Question: I am in Laravel 5.8 - I kept getting this CORS issue

I've tried
'''
php artisan make:middleware Cors
'''
Add these code
'''
<?php
namespace App\Http\Middleware;
use Closure;
class Cors
{
public function handle($request, Closure $next)
{
return $next($request)
->header('Access-Control-Allow-Origin', '*')
->header('Access-Control-Allow-Methods', 'GET, POST, PUT, DELETE, OPTIONS')
->header('Access-Control-Allow-Headers', 'X-Requested-With, Content-Type, X-Token-Auth, Authorization');
}
}
'''
restart my local Apache 2 'sudo apachectl -k restart'
Open up 'app/Http/Kernel.php' - added this 1 line
'''
protected $routeMiddleware = [
'auth' => \Illuminate\Auth\Middleware\Authenticate::class,
'auth.basic' => \Illuminate\Auth\Middleware\AuthenticateWithBasicAuth::class,
'bindings' => \Illuminate\Routing\Middleware\SubstituteBindings::class,
'can' => \Illuminate\Auth\Middleware\Authorize::class,
'guest' => \App\Http\Middleware\RedirectIfAuthenticated::class,
'throttle' => \Illuminate\Routing\Middleware\ThrottleRequests::class,
'admin' => \App\Http\Middleware\AdminMiddleware::class,
'dev' => \App\Http\Middleware\DevMiddleware::class,
'cors' => \App\Http\Middleware\Cors::class, <-----
];
'''
refresh the site, go to console, still see the same CORS issue
How would one go about and debug this further?
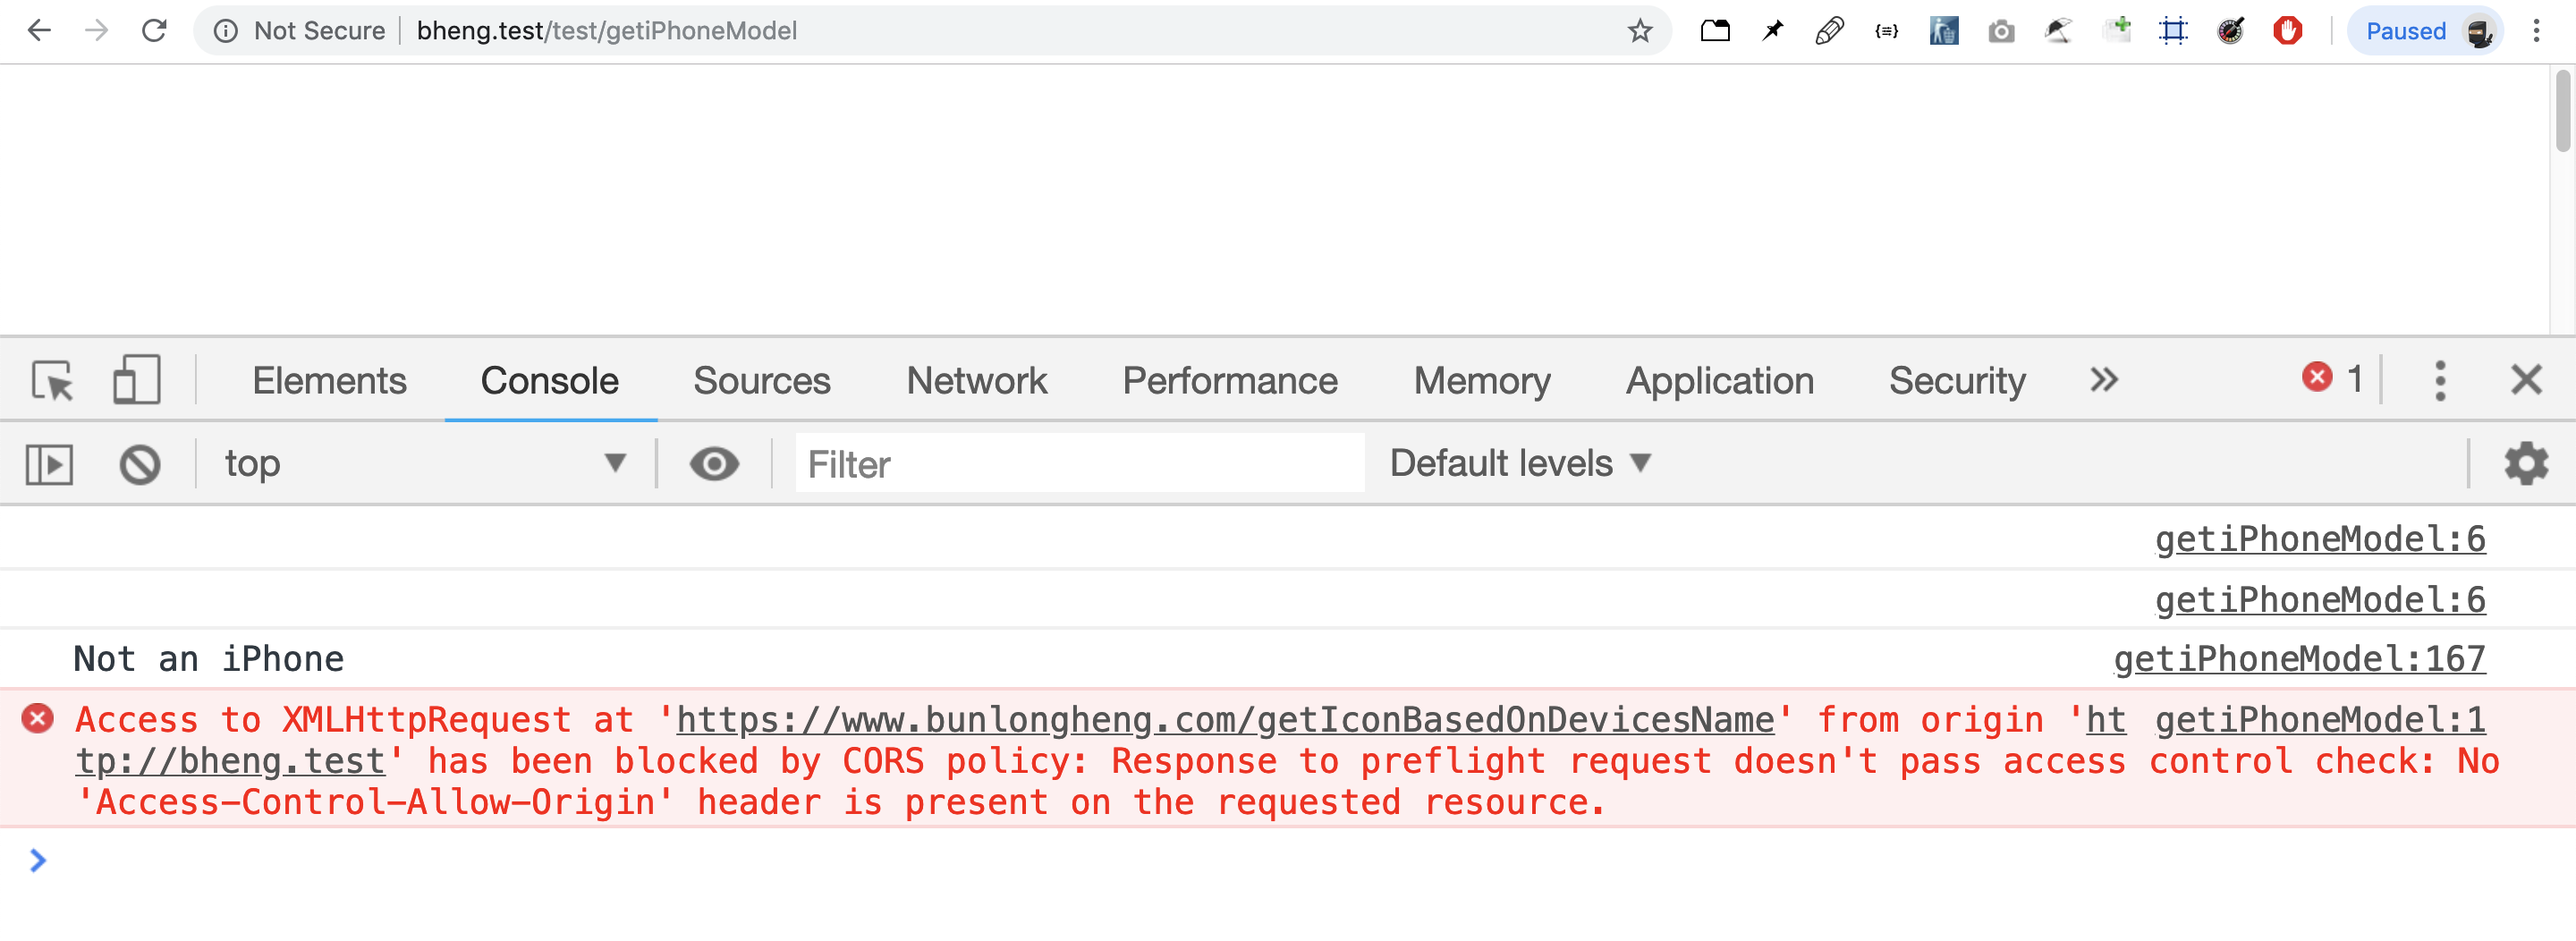
Answer: Try <URL> package that allows you to send Cross-Origin Resource Sharing headers with Laravel middleware configuration.